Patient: sex F, age 57
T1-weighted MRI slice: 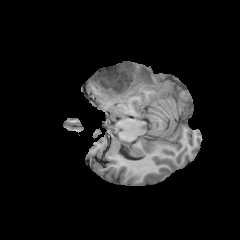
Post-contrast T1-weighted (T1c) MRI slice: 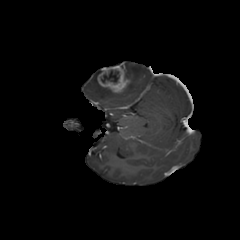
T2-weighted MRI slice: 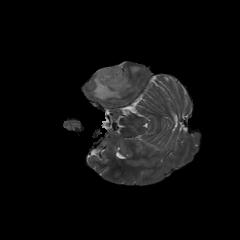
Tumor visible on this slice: yes
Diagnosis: Glioblastoma, IDH-wildtype
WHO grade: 4